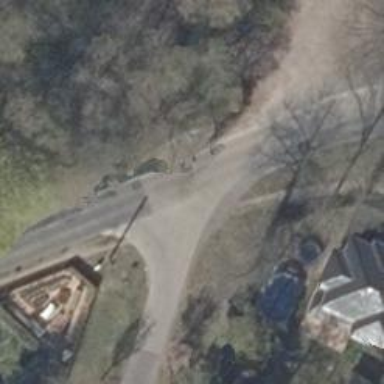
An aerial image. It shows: Road with "give way" sign.